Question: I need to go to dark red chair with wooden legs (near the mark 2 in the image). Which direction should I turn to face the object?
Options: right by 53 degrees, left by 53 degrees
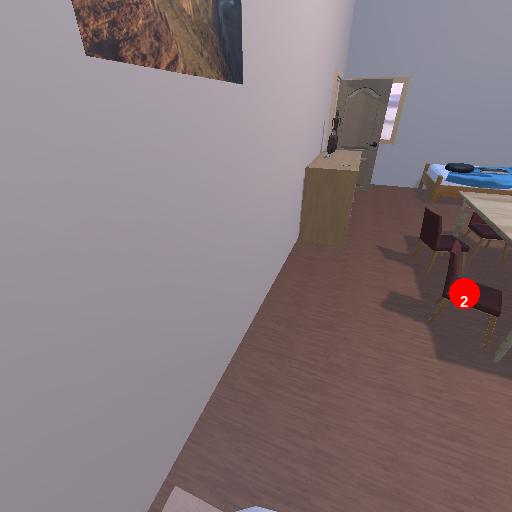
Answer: right by 53 degrees